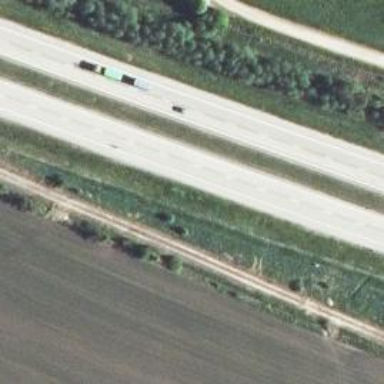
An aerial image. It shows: Motorway.